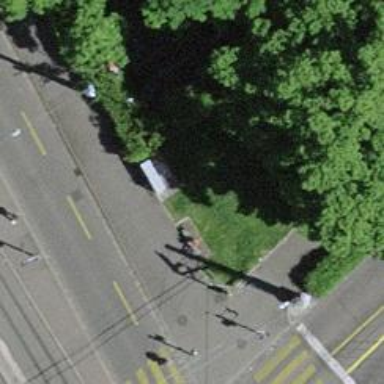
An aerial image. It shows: Bench.